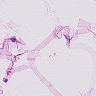
Metastatic tissue present: no